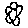
Label: flower